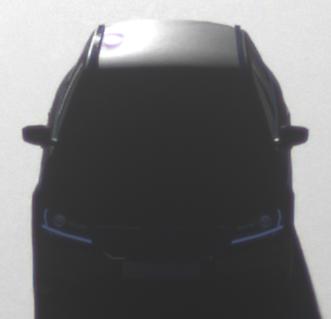
Make: Skoda
Model: Superb Combi 1.4 TSI
Detailed model: Superb (III) Combi
Model produced from: 2015/09
Model produced until: 2018/06
Doors: 5
Color: black
Road condition: dry road
Daytime: sunrise or sunset
Contrast: high contrast